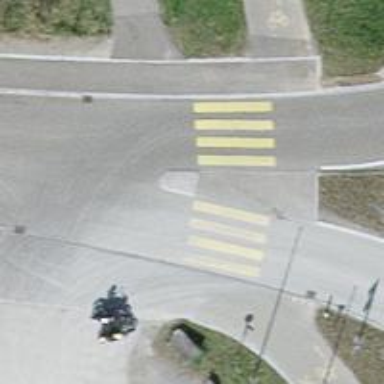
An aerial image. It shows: Secondary road with separate asphalt sidewalk.